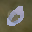
Label: 0